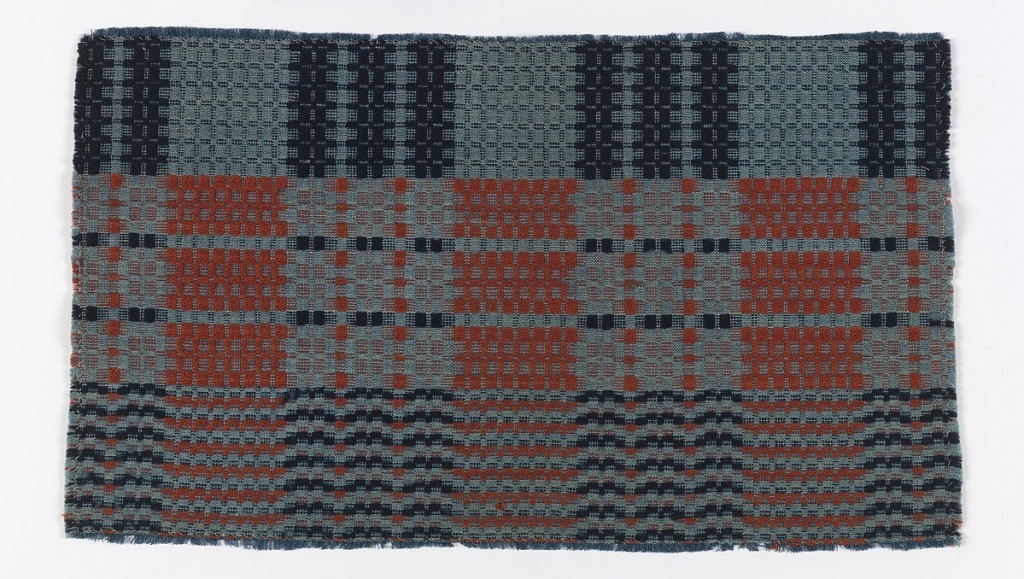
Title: Coverlet fragment
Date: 19th century
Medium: linen warp, wool and cotton weft Technique: plain weave with supplementary weft patterning (overshot)
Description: Fragment of traditional woven coverlet with an overall grid of varied supplementary weft patterns in red, grey and dark blue.